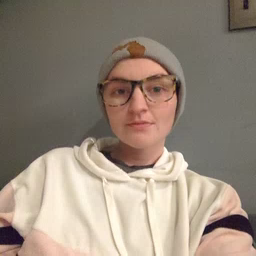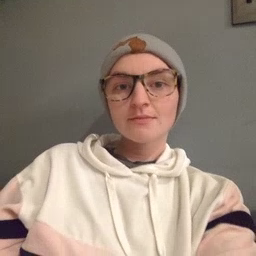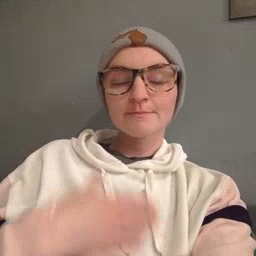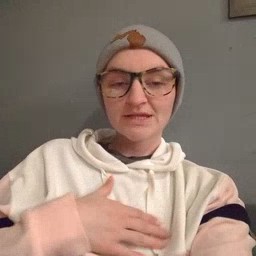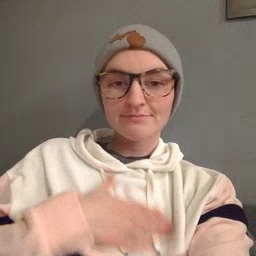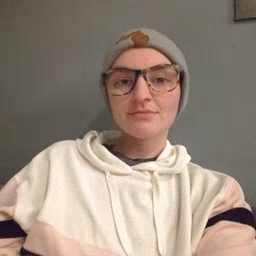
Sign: please